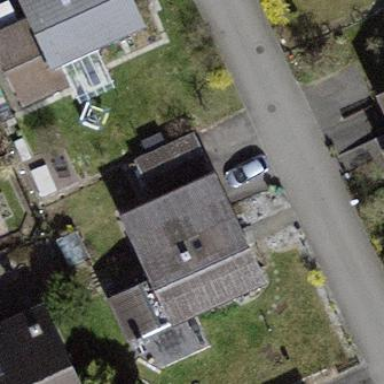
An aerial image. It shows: Building with flat roof.